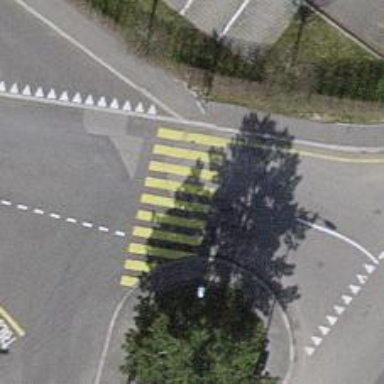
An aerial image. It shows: Uncontrolled road crossing.